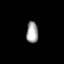
Tissue: lung
Cell type: Epithelial cells
Senescence score: 0.2149
Nuclear area (px): 250
Mean DAPI intensity: 160.748